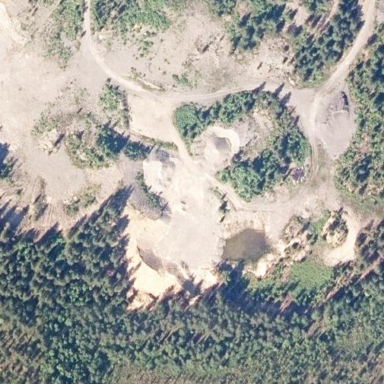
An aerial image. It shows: Quarry extracting sand as natural resource.